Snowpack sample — Snodgrass Mountain, Crested Butte, Colorado (2/4/25, 12:06 PM MST)
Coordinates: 38.923, -106.968
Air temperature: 35 °F
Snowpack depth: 80 cm
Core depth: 50 cm
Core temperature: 30.2 °F
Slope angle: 14°, slope face: 78°
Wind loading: low
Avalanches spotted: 0
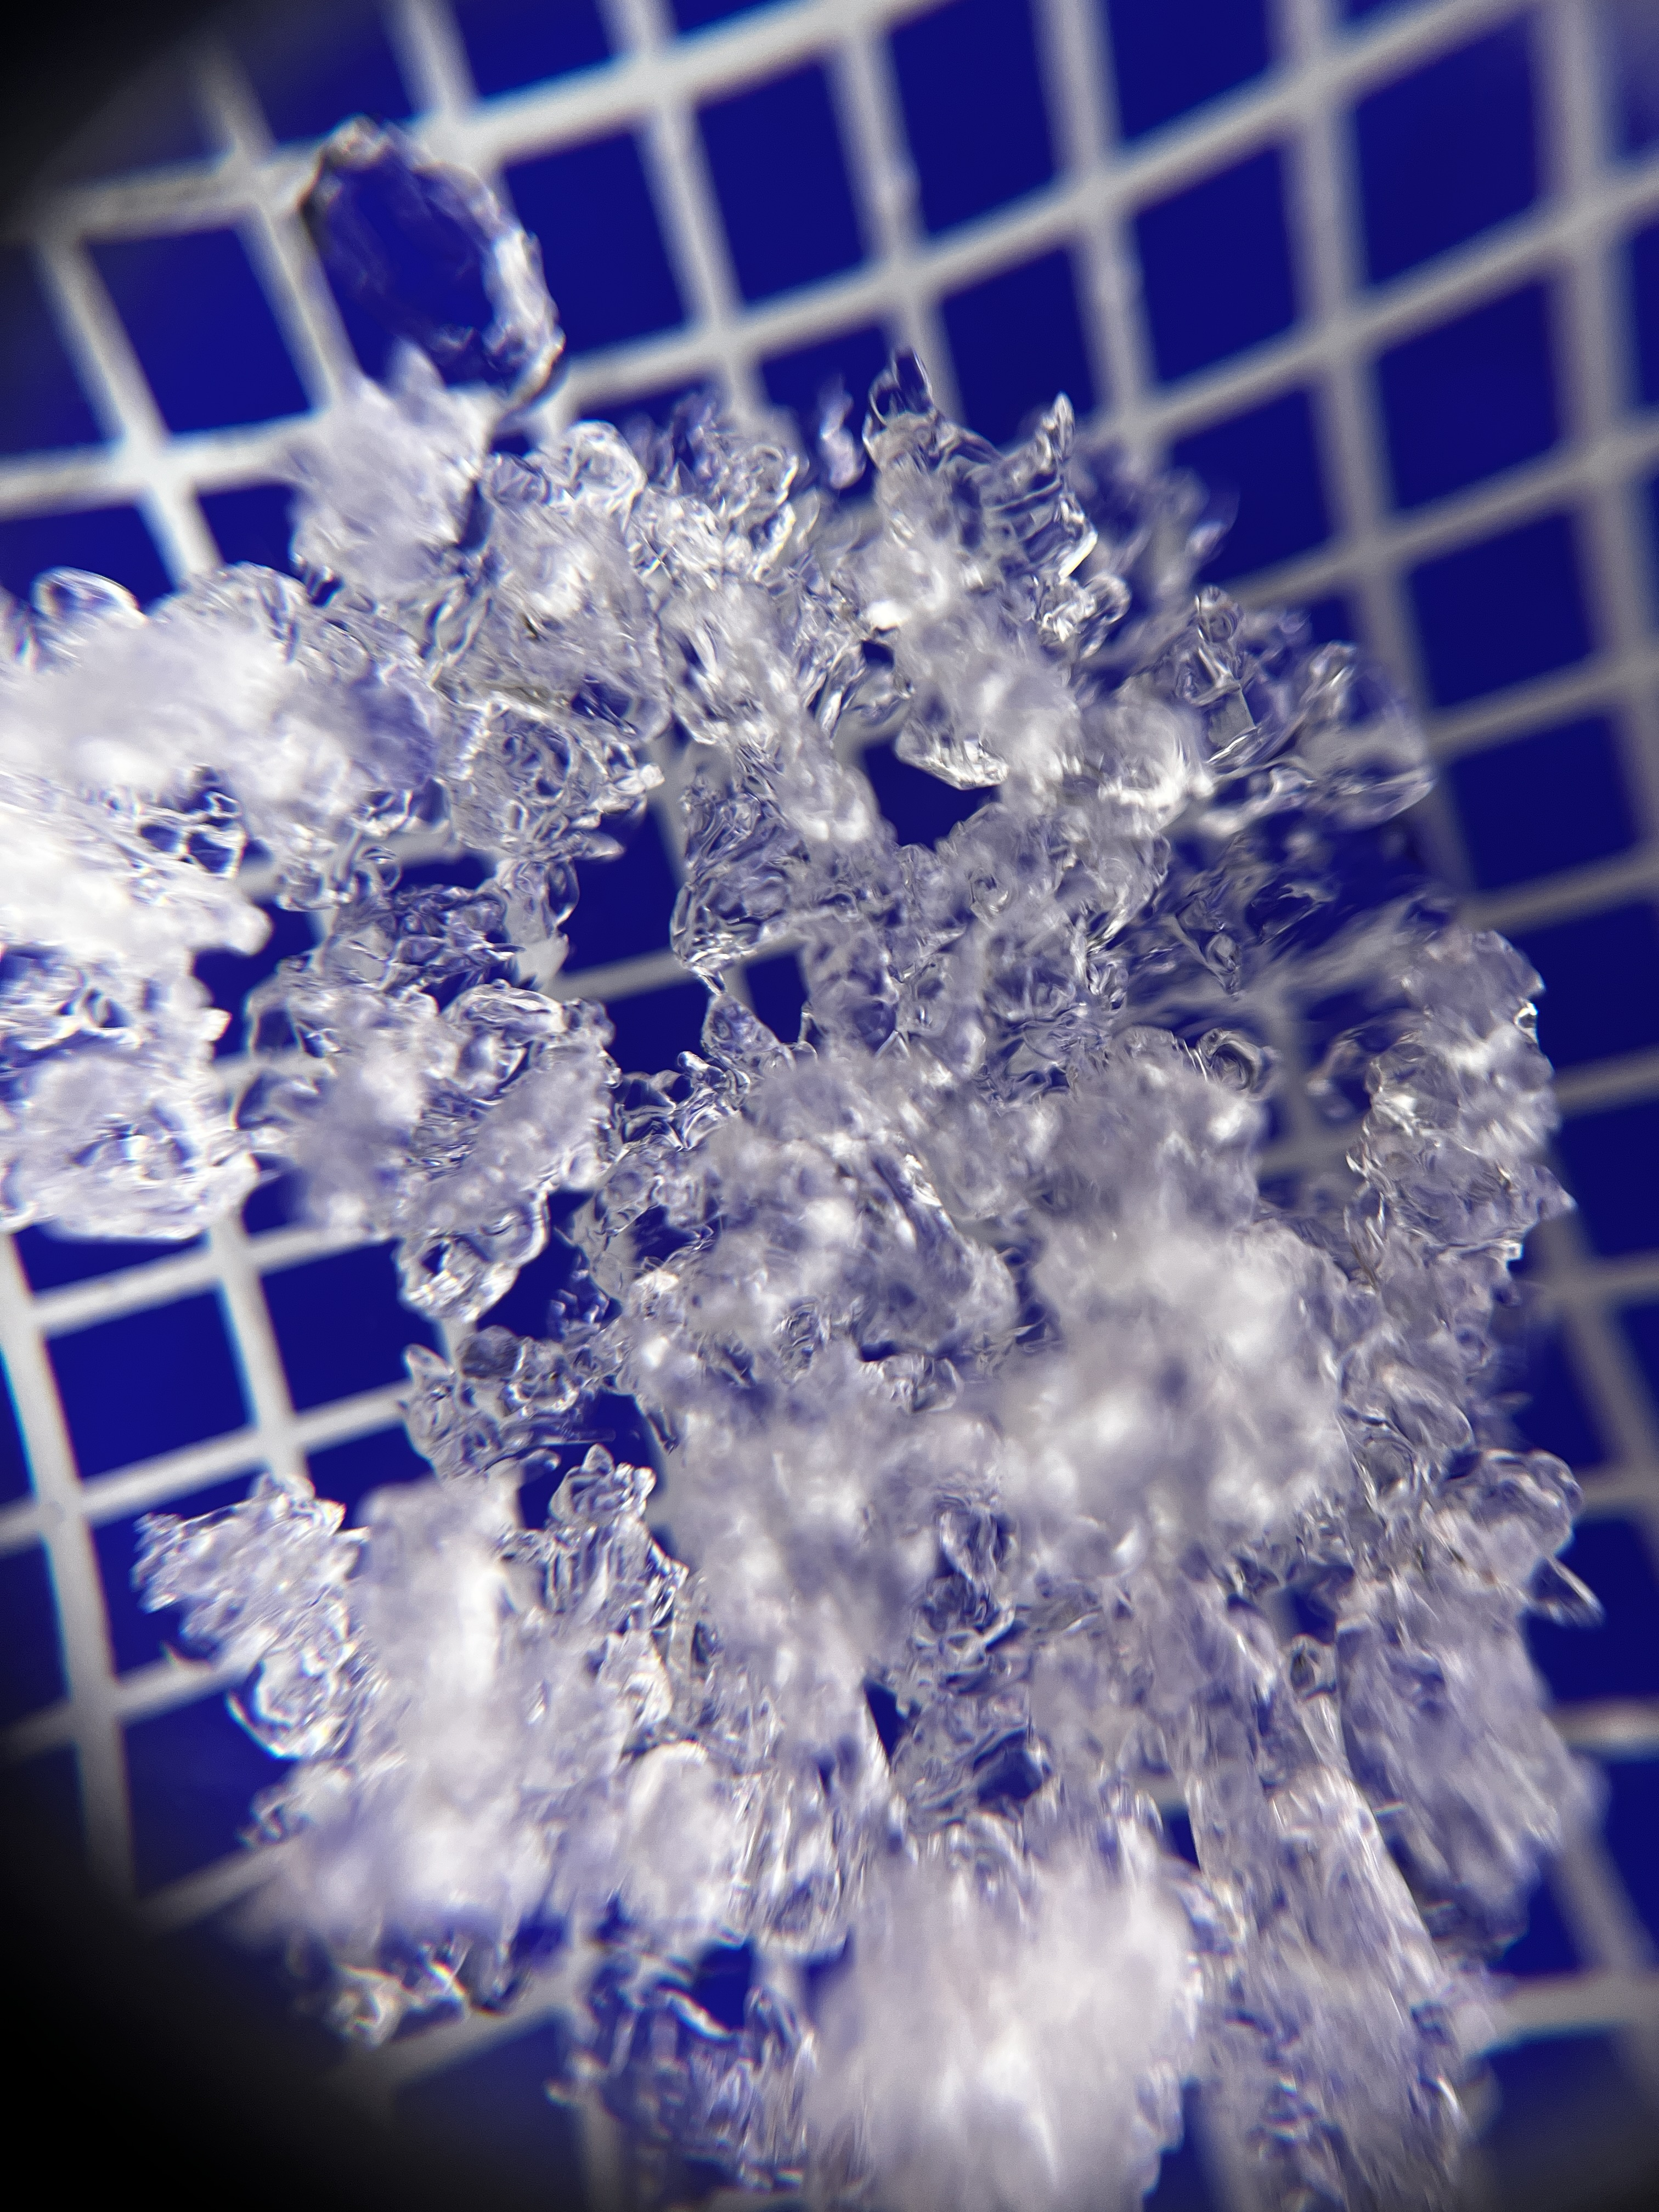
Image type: magnified_profile
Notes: No avalanches nearby, unusually warm weather for the last month reported by residents, Collected 25 yards from treeline